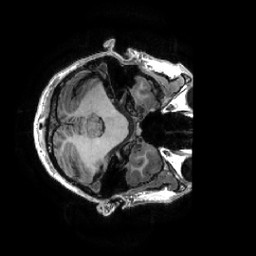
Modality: T1w
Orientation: axial
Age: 31
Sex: male
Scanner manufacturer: ge
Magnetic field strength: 3 T
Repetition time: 0.0073 s
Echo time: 0.003 s